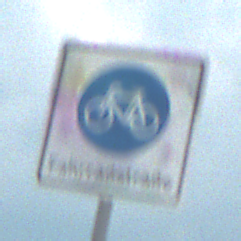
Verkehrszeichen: BeginnFahrradstrasse
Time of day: MorningAfternoon
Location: Outdoor (Nature)
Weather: PartlyCloudy
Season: NotSpecified
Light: Natural